Question: An extended class with 'BaseAdapter' will not allow me to jump from one activity to the second ::
it give me syntax error ::
'''
holder.capture.setOnClickListener(new View.OnClickListener() {
public void onClick(View v) {
intent_request = new Intent(this, SaxParser2.class);
}
'''

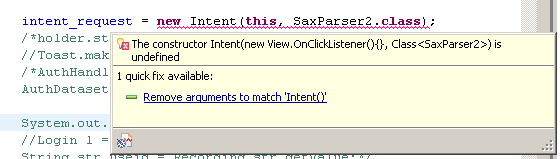
Answer: change this line,
'''
intent_request = new Intent(this, SaxParser2.class);
'''
to
'''
intent_request = new Intent(<Activity name>.this, SaxParser2.class);
'''
using that context of activity,
'''
intent_request = new Intent(context, SaxParser2.class);
'''
then,
'''
context.StartActivity(intent_request);
'''
NOTE: 'I guess SaxParser2 is a activity not a class.'